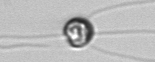
Label: flagellate_morphotype1